Question: I'm populating the following WPF datagrid:

Using the following method:
'''
private void ButtonFilterWorkflowWhenClick(object sender, RoutedEventArgs e)
{
var db = new DatabaseHandle();
dataGridWorkflow.ItemsSource = db.DisplayHealthIndicator(DateTime.Now, DateTime.Now);
labelWorkflowLastLoaded.Content = "Last Loaded at " + DateTime.Now.ToString(CultureInfo.InvariantCulture) + " with " +
dataGridWorkflow.Items.Count.ToString(CultureInfo.InvariantCulture) + " total events.";
}
'''
Which references the following class object:
'''
public DataView DisplayHealthIndicator(DateTime startDate, DateTime endDate)
{
string queryString = "[marlin].[support_retrieve_workflow_history]";
using (SqlConnection connection = new SqlConnection(GetConnectionString()))
{
using (var cmd = new SqlCommand(queryString, connection))
{
connection.Open();
cmd.CommandType = CommandType.StoredProcedure;
cmd.Parameters.AddWithValue("date_from", startDate.Date);
cmd.Parameters.AddWithValue("date_to", endDate.Date);
var reader = cmd.ExecuteReader();
var dt = new DataTable();
dt.Load(reader);
connection.Close();
return dt.DefaultView;
}
}
}
'''
I'm trying to find a way that I can find the sum of the total column so I can add it to my label but having no success. I can do this with a second query but I'd like to avoid that wherever possible. How should I approach this problem?
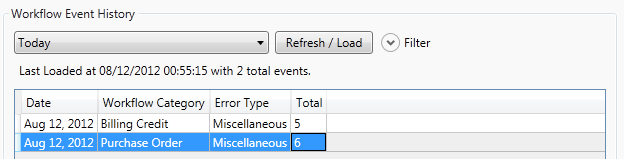
Answer: You may have to enumerate the rows in your 'DataView', something like:
'''
dataGridWorkflow.ItemsSource = db.DisplayHealthIndicator(DateTime.Now, DateTime.Now);
DataView dv = (DataView)dataGridWorkflow.ItemsSource;
DataRowCollection drc = dv.Table.Rows;
IEnumerator rowEnum = drc.GetEnumerator();
int sum = 0;
while (rowEnum.MoveNext())
{
sum += (int)((DataRow)rowEnum.Current)[3];//assuming the 'Total' column has index 3.
}
labelWorkflowLastLoaded.Content = "Last Loaded at " + DateTime.Now.ToString(CultureInfo.InvariantCulture) + " with " + sum.ToString(CultureInfo.InvariantCulture) + " total events.";
'''
: I changed it so that you should be able to just copy and paste into your code.